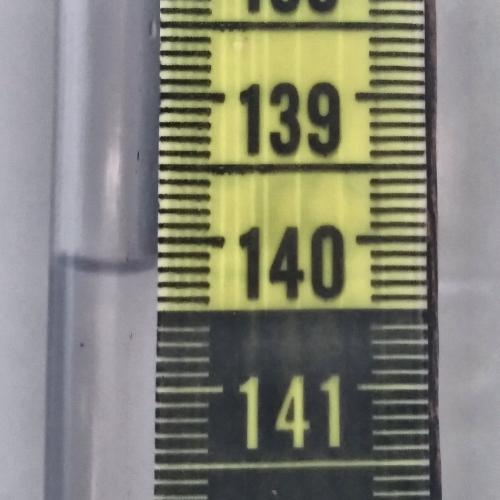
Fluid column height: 140.2 cm